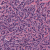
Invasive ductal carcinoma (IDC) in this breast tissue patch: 1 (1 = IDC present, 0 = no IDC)